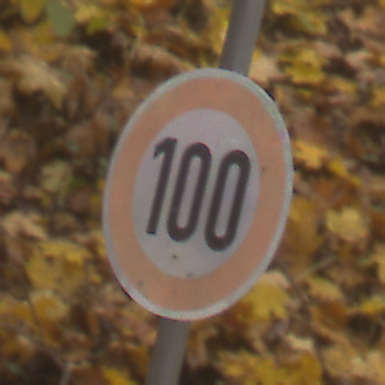
Verkehrszeichen: Geschwindigkeit100
Umgebung: Outdoor, Nature
Tageszeit: MorningAfternoon
Wetter: Overcast
Licht: Natural
Jahreszeit: Autumn
Kontrast: LowContrast